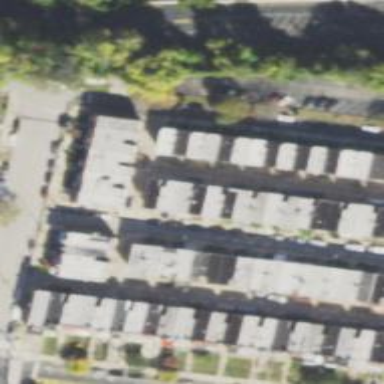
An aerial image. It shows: Alleyway designated as service road.